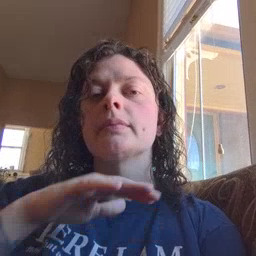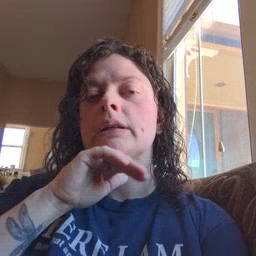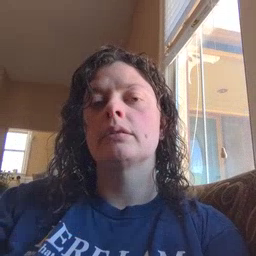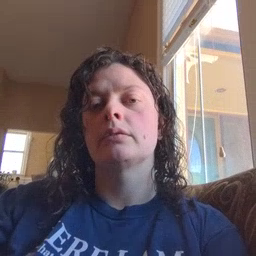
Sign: pig